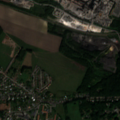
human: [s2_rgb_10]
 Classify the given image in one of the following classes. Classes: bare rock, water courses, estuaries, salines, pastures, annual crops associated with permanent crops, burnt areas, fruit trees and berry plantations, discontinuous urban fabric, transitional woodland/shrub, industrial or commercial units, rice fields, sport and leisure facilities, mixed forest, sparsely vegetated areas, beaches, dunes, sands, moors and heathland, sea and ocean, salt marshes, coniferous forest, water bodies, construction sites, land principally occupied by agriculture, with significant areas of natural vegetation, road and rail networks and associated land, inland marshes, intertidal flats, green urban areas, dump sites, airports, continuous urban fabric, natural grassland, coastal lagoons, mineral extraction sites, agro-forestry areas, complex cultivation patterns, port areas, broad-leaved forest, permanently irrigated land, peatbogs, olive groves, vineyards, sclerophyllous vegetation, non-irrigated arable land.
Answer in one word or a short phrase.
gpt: discontinuous urban fabric, industrial or commercial units, dump sites, pastures, complex cultivation patterns, broad-leaved forest